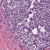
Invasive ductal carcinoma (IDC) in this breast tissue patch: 0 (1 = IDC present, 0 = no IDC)